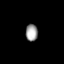
Tissue: lung
Cell type: Fibroblasts
Senescence score: 0.554
Nuclear area (px): 203
Mean DAPI intensity: 157.517